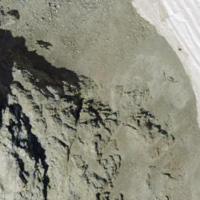
EUNIS habitat code: 48
Species observed at this site:
Oenanthe oenanthe